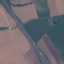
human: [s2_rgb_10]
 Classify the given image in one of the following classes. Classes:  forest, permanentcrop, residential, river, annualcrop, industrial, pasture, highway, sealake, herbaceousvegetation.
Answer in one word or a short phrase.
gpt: Highway